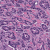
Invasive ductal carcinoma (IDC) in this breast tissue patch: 1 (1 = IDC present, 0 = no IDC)